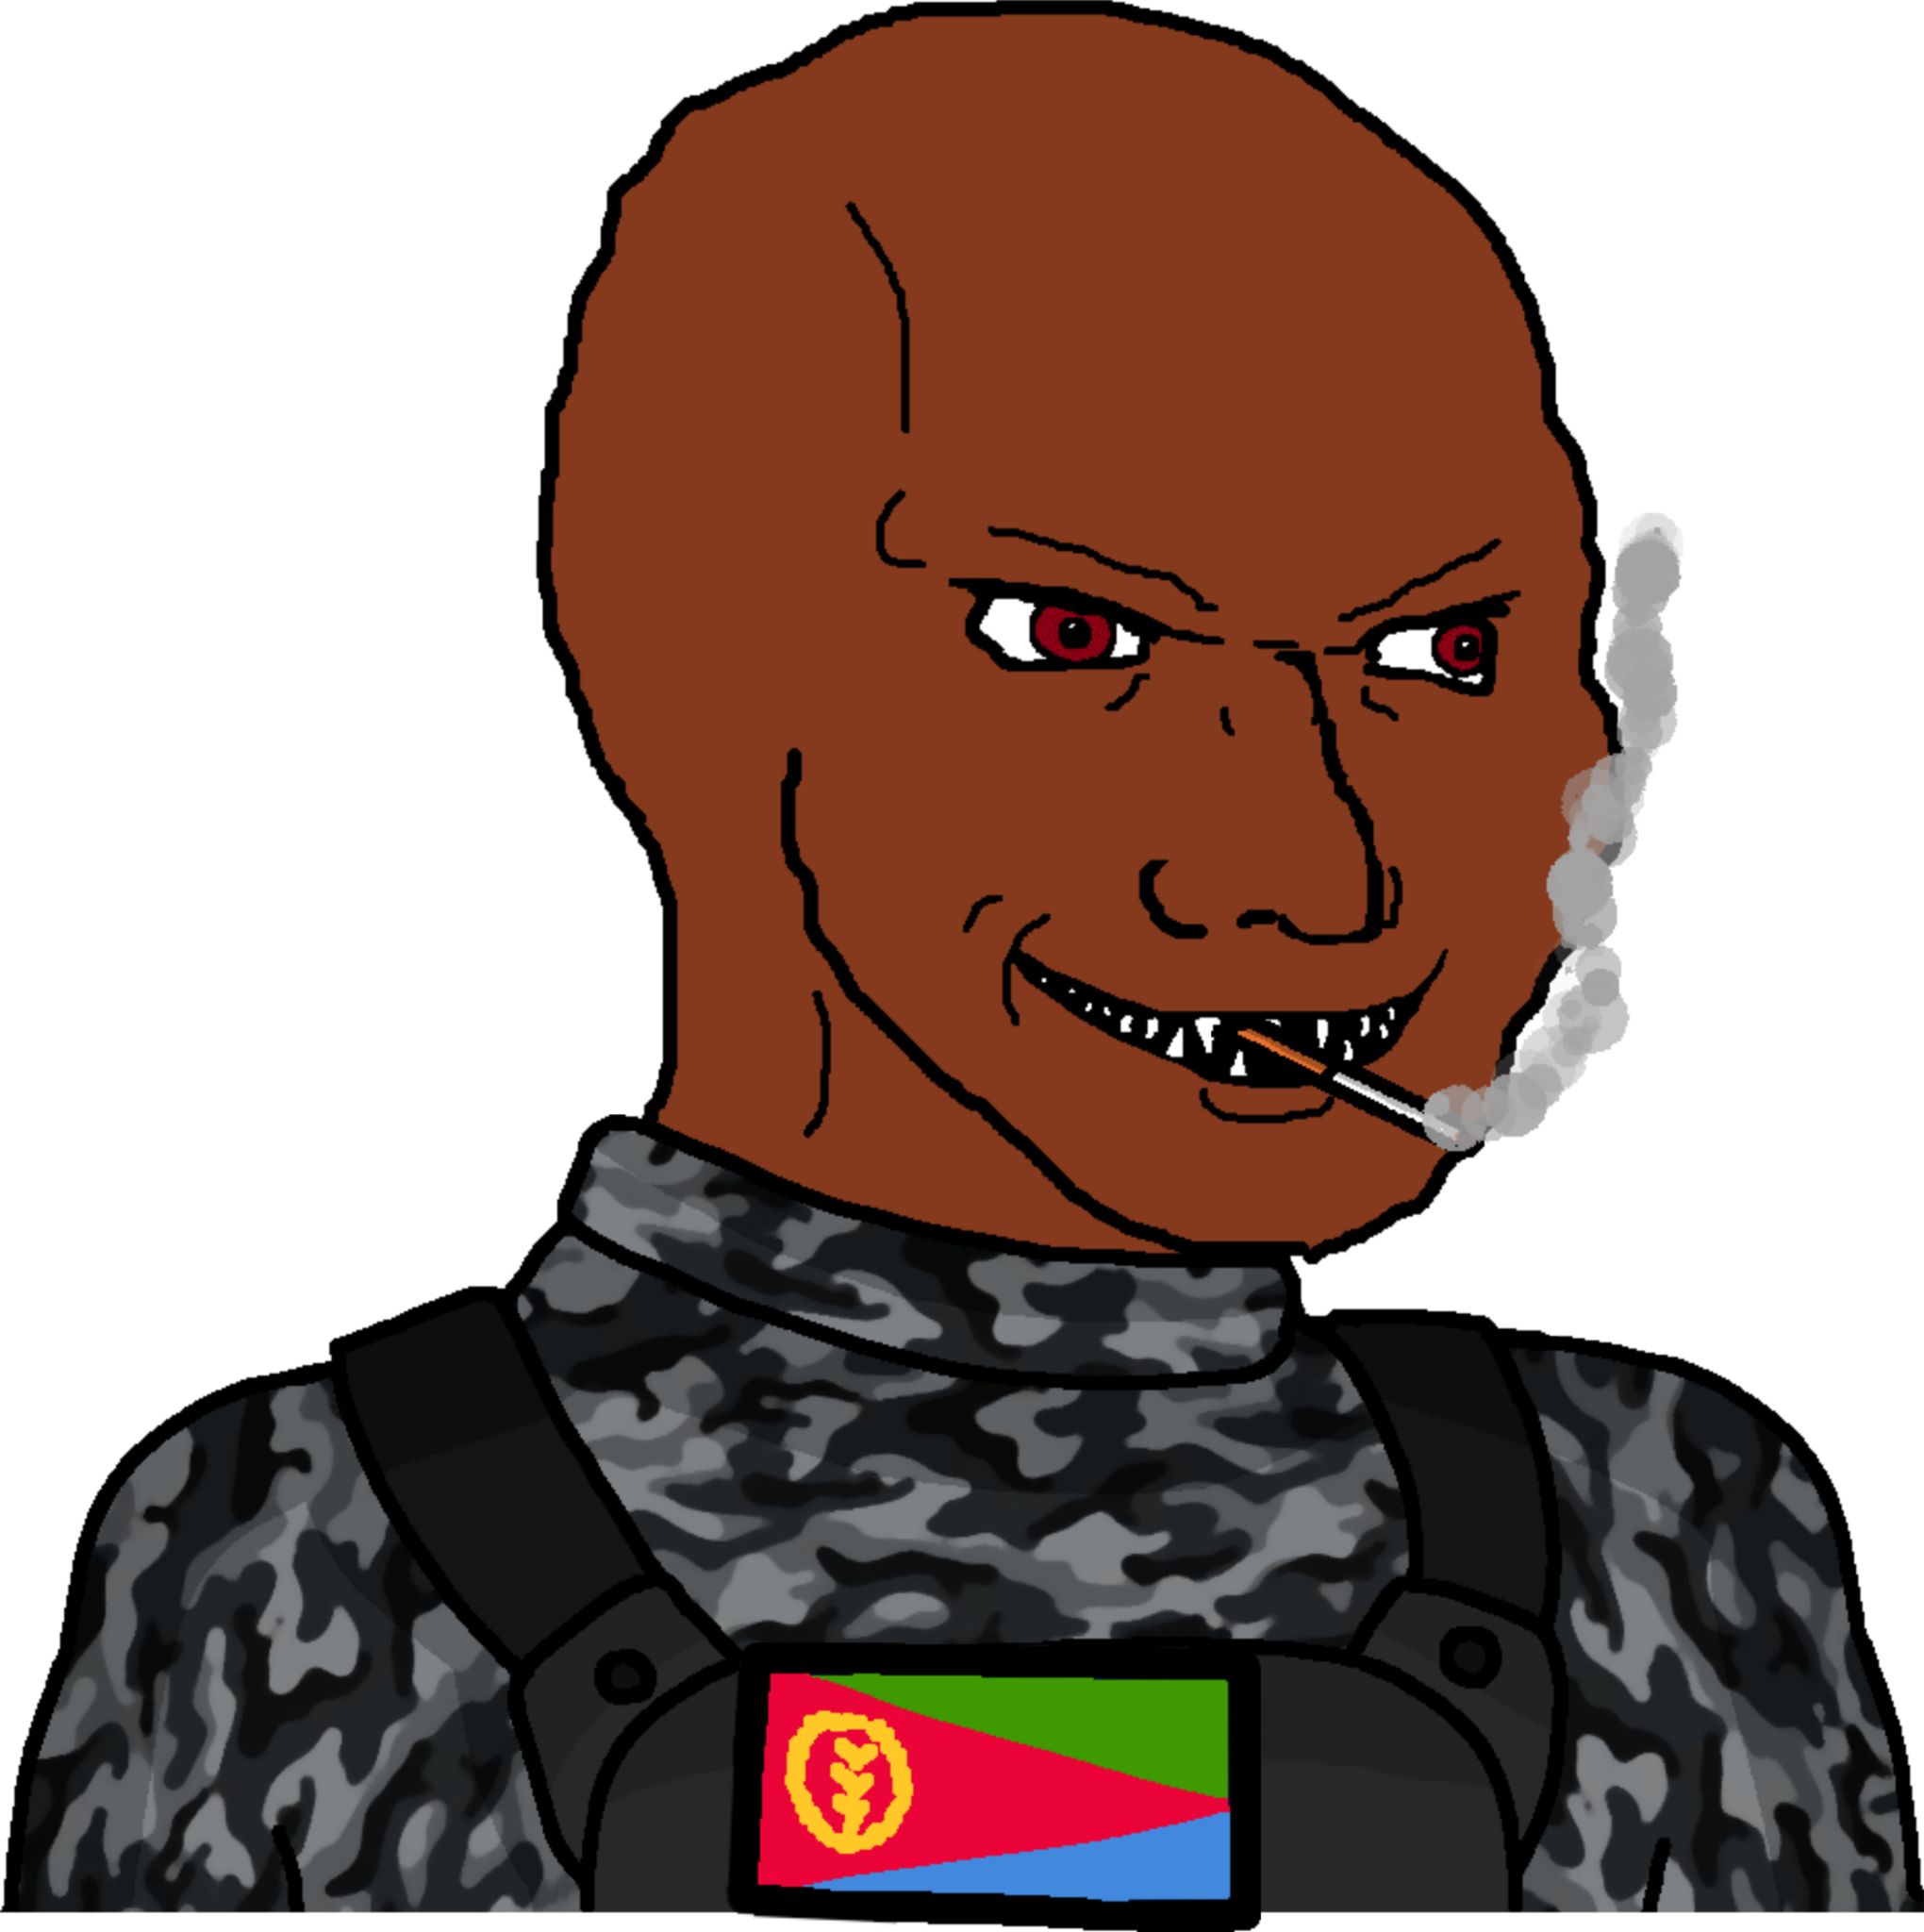
Label: 5_Blackjak